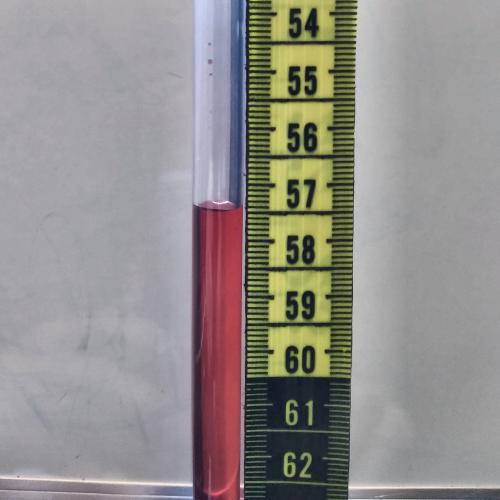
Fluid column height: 57.4 cm